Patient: sex M, age 81
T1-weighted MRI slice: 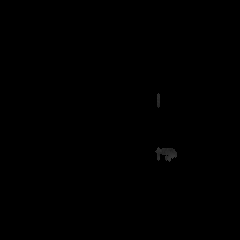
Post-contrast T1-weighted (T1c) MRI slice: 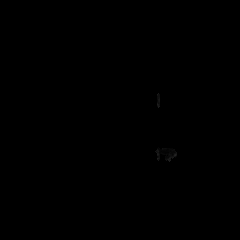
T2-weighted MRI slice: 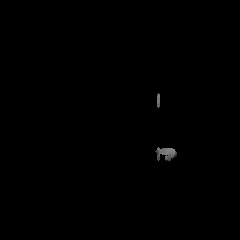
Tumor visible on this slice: no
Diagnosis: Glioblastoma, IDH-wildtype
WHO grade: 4